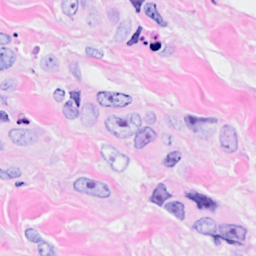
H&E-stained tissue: Breast